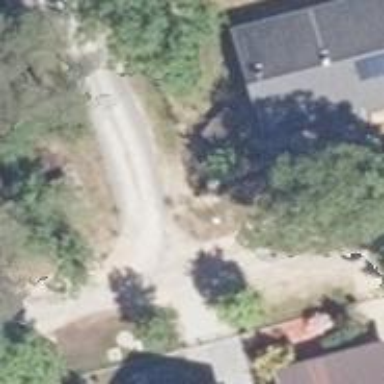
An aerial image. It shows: Residential road.